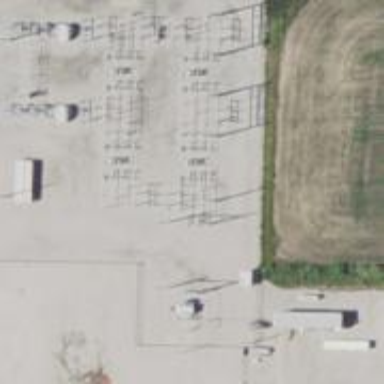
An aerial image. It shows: Industrial substation.